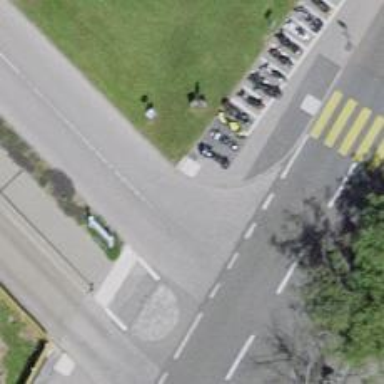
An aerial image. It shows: Bicycle rental facility.